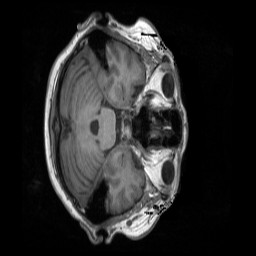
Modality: T1w
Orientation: axial
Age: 53
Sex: female
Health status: ill
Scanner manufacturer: siemens
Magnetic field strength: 3 T
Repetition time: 1.9 s
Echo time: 0.00247 s